Field crop: tomato
Growth stage: 1
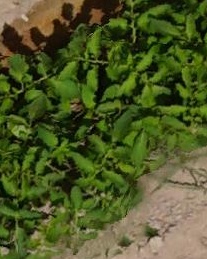
Species: tomato